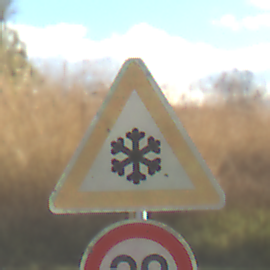
Verkehrszeichen: SchneeOderEisglaette
Zusatzzeichen unten: Geschwindigkeit20
Umgebung: Outdoor, Nature
Tageszeit: MorningAfternoon
Wetter: PartlyCloudy
Licht: Natural
Jahreszeit: NotSpecified
Kontrast: HighContrast